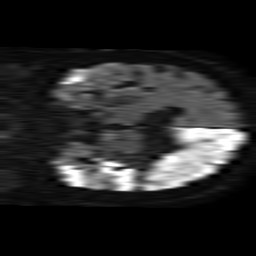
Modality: TRACE
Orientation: coronal
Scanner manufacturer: philips
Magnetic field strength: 1.5 T
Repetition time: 4.6 s
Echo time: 0.08517 s